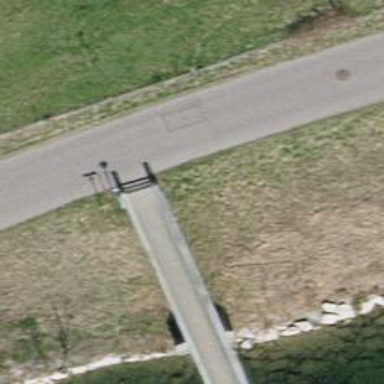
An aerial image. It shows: Set of concrete steps.